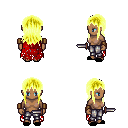
a pixel art fantasy rpg character, female body template, human, dark skin, red tattered cape, metal pants, gold unkempt hairstyle, leather bracers, black slippers, dagger, four views (front, back, left, right), 2x2 character sprite sheet, small pixel art, hard edges, no anti-aliasing